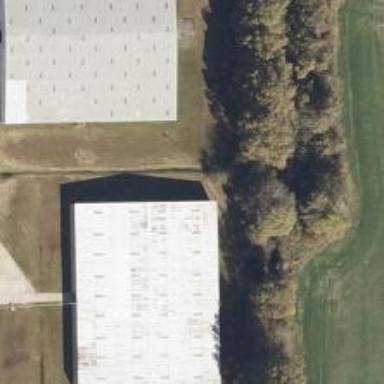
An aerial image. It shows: Warehouse building.